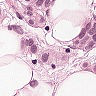
Metastatic tissue present: yes